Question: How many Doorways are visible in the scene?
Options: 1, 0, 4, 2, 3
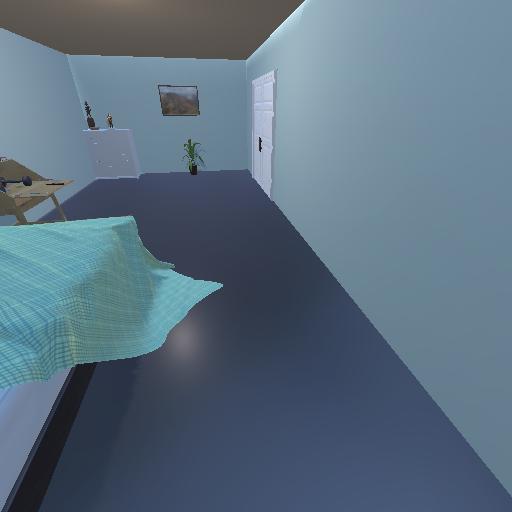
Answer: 1